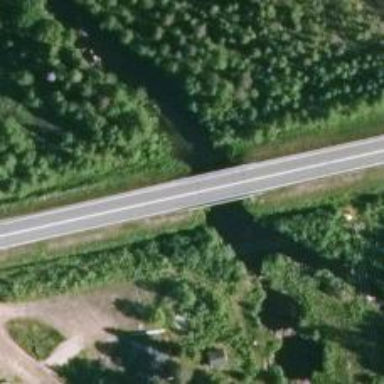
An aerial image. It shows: Trunk highway bridge with asphalt surface.